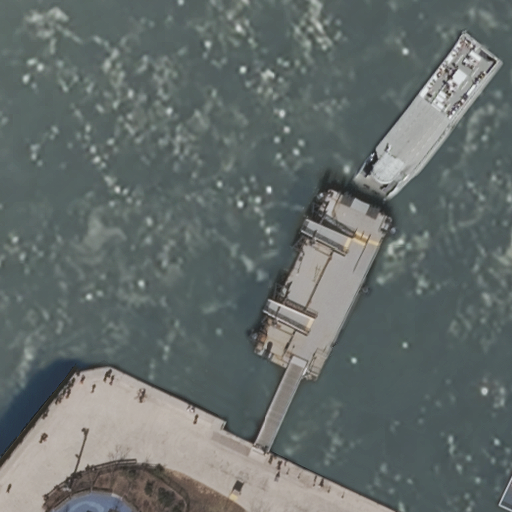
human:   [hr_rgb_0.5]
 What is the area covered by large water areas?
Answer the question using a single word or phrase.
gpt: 9270m2

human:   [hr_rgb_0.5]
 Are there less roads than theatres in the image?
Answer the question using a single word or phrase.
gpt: no

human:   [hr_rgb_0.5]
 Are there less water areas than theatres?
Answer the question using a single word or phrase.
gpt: no

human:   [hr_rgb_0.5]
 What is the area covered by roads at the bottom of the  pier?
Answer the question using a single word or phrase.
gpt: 0m2

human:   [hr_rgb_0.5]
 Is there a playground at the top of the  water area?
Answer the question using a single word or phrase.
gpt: no

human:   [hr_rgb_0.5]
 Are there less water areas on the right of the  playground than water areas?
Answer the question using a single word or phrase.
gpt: no

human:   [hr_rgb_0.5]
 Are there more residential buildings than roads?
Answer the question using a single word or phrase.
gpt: no

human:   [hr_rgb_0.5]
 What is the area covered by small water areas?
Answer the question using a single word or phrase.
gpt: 0m2

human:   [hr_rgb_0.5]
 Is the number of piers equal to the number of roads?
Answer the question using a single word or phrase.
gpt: no

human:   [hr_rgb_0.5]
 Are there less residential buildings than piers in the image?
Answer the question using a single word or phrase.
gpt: yes

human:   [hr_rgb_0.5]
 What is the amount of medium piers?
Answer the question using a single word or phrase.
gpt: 0

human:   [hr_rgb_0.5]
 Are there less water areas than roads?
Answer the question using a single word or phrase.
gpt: yes

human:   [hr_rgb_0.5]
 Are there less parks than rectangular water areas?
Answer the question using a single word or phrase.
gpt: no

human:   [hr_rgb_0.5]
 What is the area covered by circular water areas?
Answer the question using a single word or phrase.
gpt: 0m2

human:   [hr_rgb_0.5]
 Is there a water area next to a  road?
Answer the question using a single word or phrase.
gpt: yes

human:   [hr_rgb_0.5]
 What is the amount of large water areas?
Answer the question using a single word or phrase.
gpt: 1

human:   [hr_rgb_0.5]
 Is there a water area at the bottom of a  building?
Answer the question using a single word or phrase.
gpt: no

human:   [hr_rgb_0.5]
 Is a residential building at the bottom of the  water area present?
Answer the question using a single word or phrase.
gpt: no

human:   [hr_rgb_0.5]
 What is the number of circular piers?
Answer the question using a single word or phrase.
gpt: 0

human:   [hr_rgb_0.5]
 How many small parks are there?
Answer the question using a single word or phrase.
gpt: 1

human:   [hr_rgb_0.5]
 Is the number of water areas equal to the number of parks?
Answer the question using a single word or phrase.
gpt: yes

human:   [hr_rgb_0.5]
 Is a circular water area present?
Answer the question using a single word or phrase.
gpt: no

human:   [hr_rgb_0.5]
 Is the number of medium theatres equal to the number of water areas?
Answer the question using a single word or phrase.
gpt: yes

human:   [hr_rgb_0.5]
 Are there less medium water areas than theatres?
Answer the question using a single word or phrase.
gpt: yes

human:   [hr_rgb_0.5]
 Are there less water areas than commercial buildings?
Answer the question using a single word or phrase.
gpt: no

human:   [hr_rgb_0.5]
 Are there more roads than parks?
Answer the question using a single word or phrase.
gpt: yes

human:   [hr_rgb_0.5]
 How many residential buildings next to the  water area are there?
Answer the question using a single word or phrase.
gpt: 0

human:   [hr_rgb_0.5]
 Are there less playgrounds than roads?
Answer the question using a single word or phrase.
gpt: yes

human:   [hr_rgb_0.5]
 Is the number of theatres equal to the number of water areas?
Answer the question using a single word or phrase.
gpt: yes

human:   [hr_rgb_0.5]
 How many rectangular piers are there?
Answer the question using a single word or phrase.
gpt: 0

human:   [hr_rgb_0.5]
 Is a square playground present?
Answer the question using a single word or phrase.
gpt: no

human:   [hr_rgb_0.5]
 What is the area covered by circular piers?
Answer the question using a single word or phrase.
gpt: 0m2

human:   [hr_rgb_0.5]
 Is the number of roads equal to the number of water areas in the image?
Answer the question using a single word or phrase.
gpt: no

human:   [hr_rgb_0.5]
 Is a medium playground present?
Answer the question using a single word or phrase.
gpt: no

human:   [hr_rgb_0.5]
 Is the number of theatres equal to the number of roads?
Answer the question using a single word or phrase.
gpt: no

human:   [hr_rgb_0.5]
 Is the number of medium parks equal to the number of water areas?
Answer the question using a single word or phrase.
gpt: no